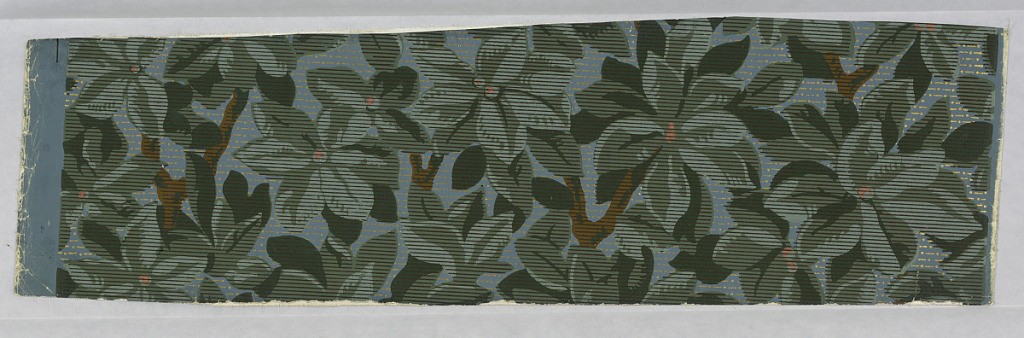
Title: Sidewall
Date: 1850–1900
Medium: Block-printed
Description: Floral stripe; wide bands of stylized floral motifs, alternating with narrower bands of bar-like elements. Printed in shades of white on tan ground.